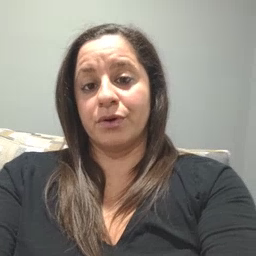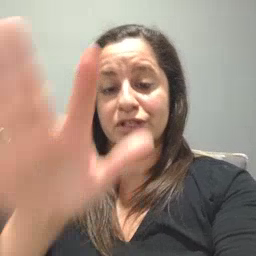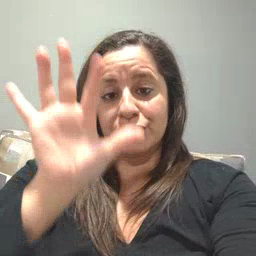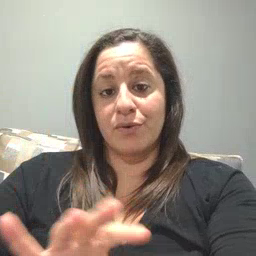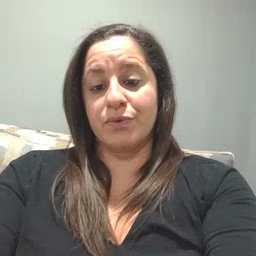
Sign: snow